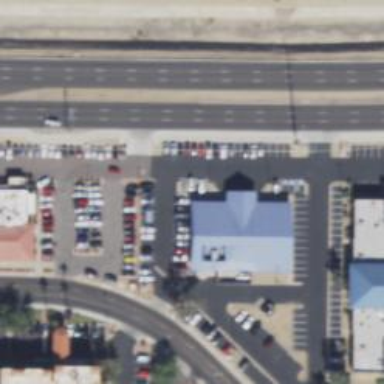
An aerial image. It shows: Retail area.